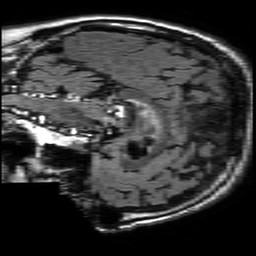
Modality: FLAIR
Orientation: sagittal
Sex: male
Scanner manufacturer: philips
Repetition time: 11 s
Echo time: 0.125 s